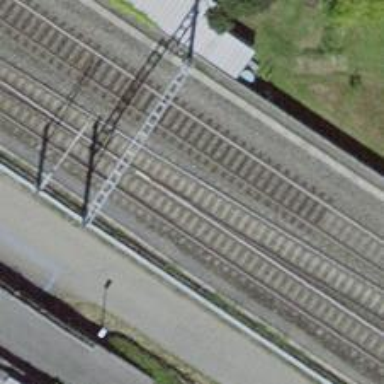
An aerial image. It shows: Single-track railway with electrified contact lines.